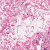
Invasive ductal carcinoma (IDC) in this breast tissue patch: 0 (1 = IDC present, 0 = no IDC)